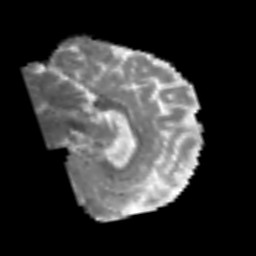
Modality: MD
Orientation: sagittal
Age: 56
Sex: male
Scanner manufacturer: siemens
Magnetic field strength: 3 T
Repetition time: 6.1 s
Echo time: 0.101 s